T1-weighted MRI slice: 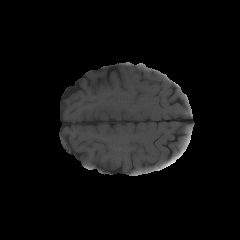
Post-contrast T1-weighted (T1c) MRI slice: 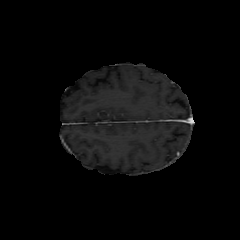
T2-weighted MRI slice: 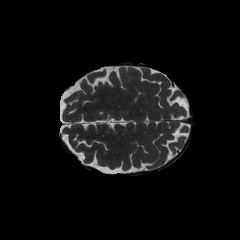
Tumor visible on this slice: no